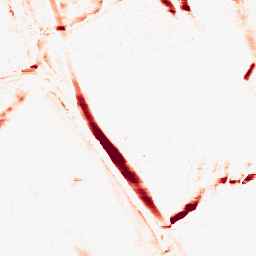
Category: morphological
Decomposition family: morphological_ellipse
Decomposition parameters: operation: opening
width: 5
height: 20
Upsampling method: quadratic
Upsampling parameters: scale: 8
Upsampling scale: 8